Field crop: maize
Growth stage: 2
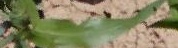
Species: maize